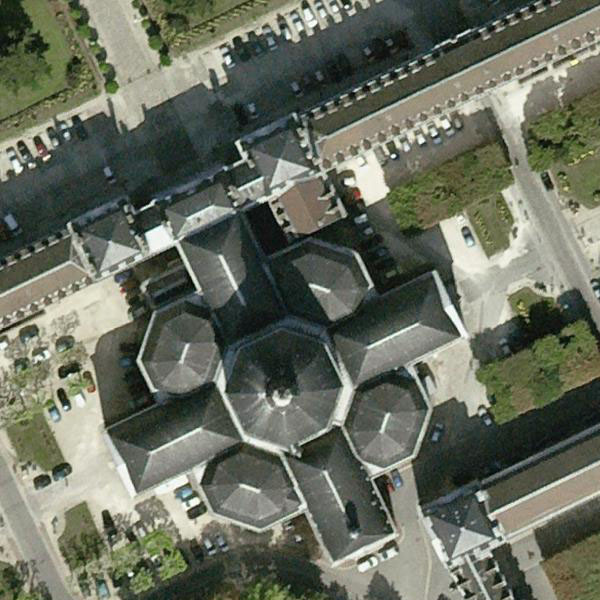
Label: Church